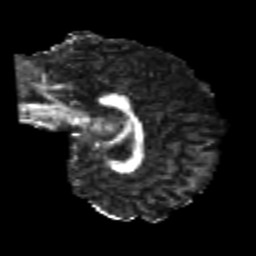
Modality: FA
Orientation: sagittal
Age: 24
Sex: female
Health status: healthy
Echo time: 0.074 s